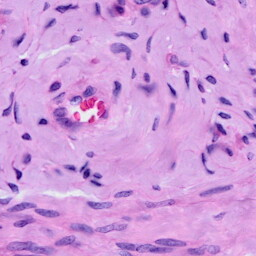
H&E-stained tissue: Cervix